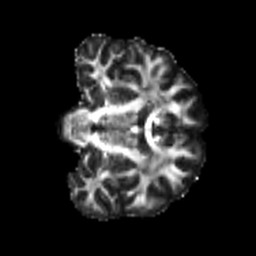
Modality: FA
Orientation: coronal
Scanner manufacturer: siemens
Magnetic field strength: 3 T
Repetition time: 4 s
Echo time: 0.0594 s